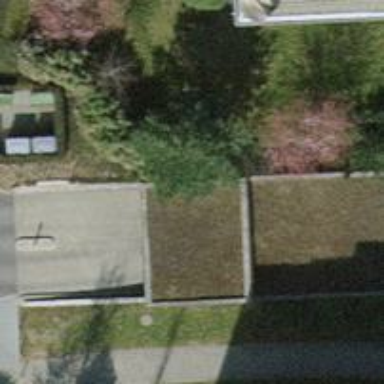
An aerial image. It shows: Parking entrance.